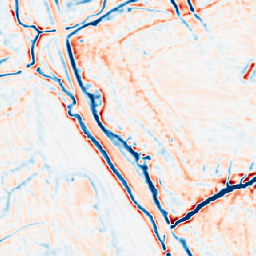
Category: multiscale
Decomposition family: dog_multiscale
Decomposition parameters: sigma_ratio: 1.4
n_scales: 3
base_sigma: 1
Upsampling method: nearest
Upsampling parameters: scale: 4
Upsampling scale: 4